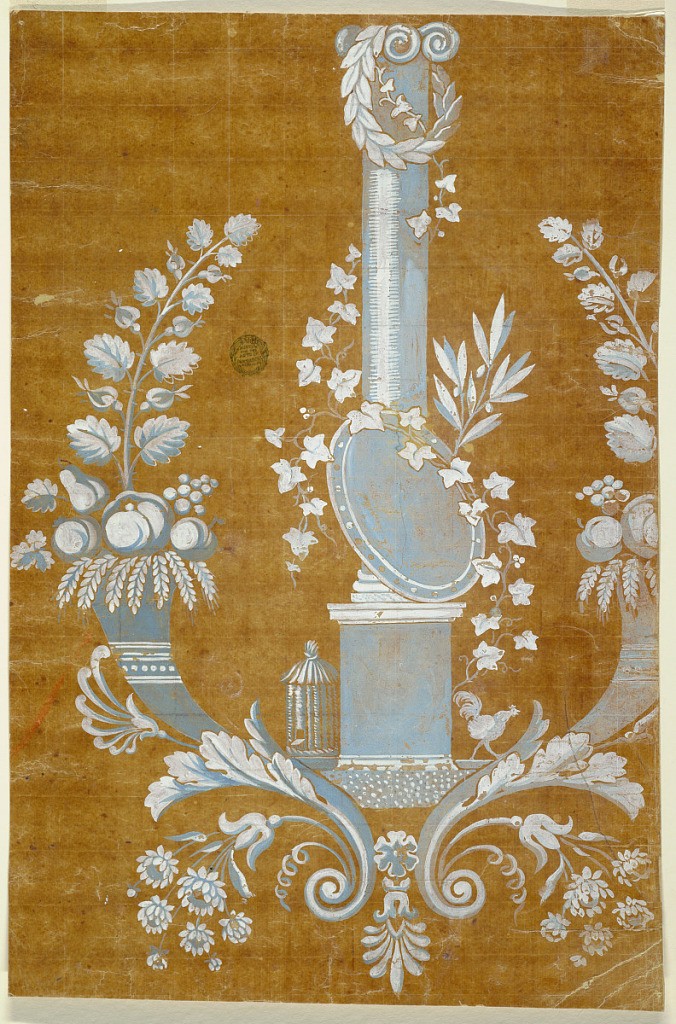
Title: Design for an Embroidery or Woven Fabric of the "Fabrique de St. Ruf"
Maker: Fabrique de Saint Ruf, Lyon, France
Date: ca. 1810
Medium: Brush and light blue and white gouache on glazed tracing paper, laid down on paper
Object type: Drawing
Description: A Doric column, memorial for a soldier, rises between two cornucopias. A beehive and a rooster flank the pedestal of the column.